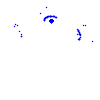
Particle: kaon